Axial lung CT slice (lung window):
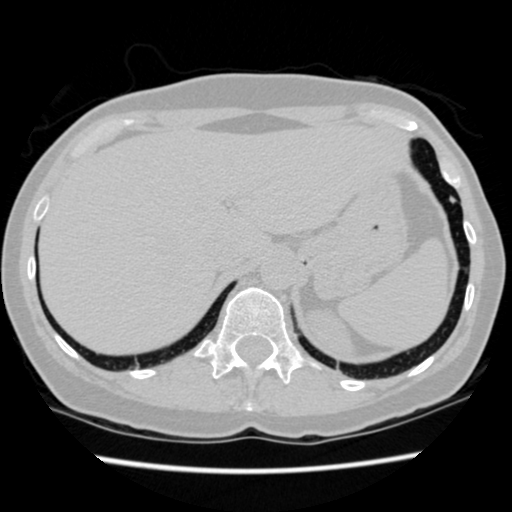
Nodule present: yes
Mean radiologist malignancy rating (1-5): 3